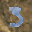
Label: 3